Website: home-depot
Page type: billing-address
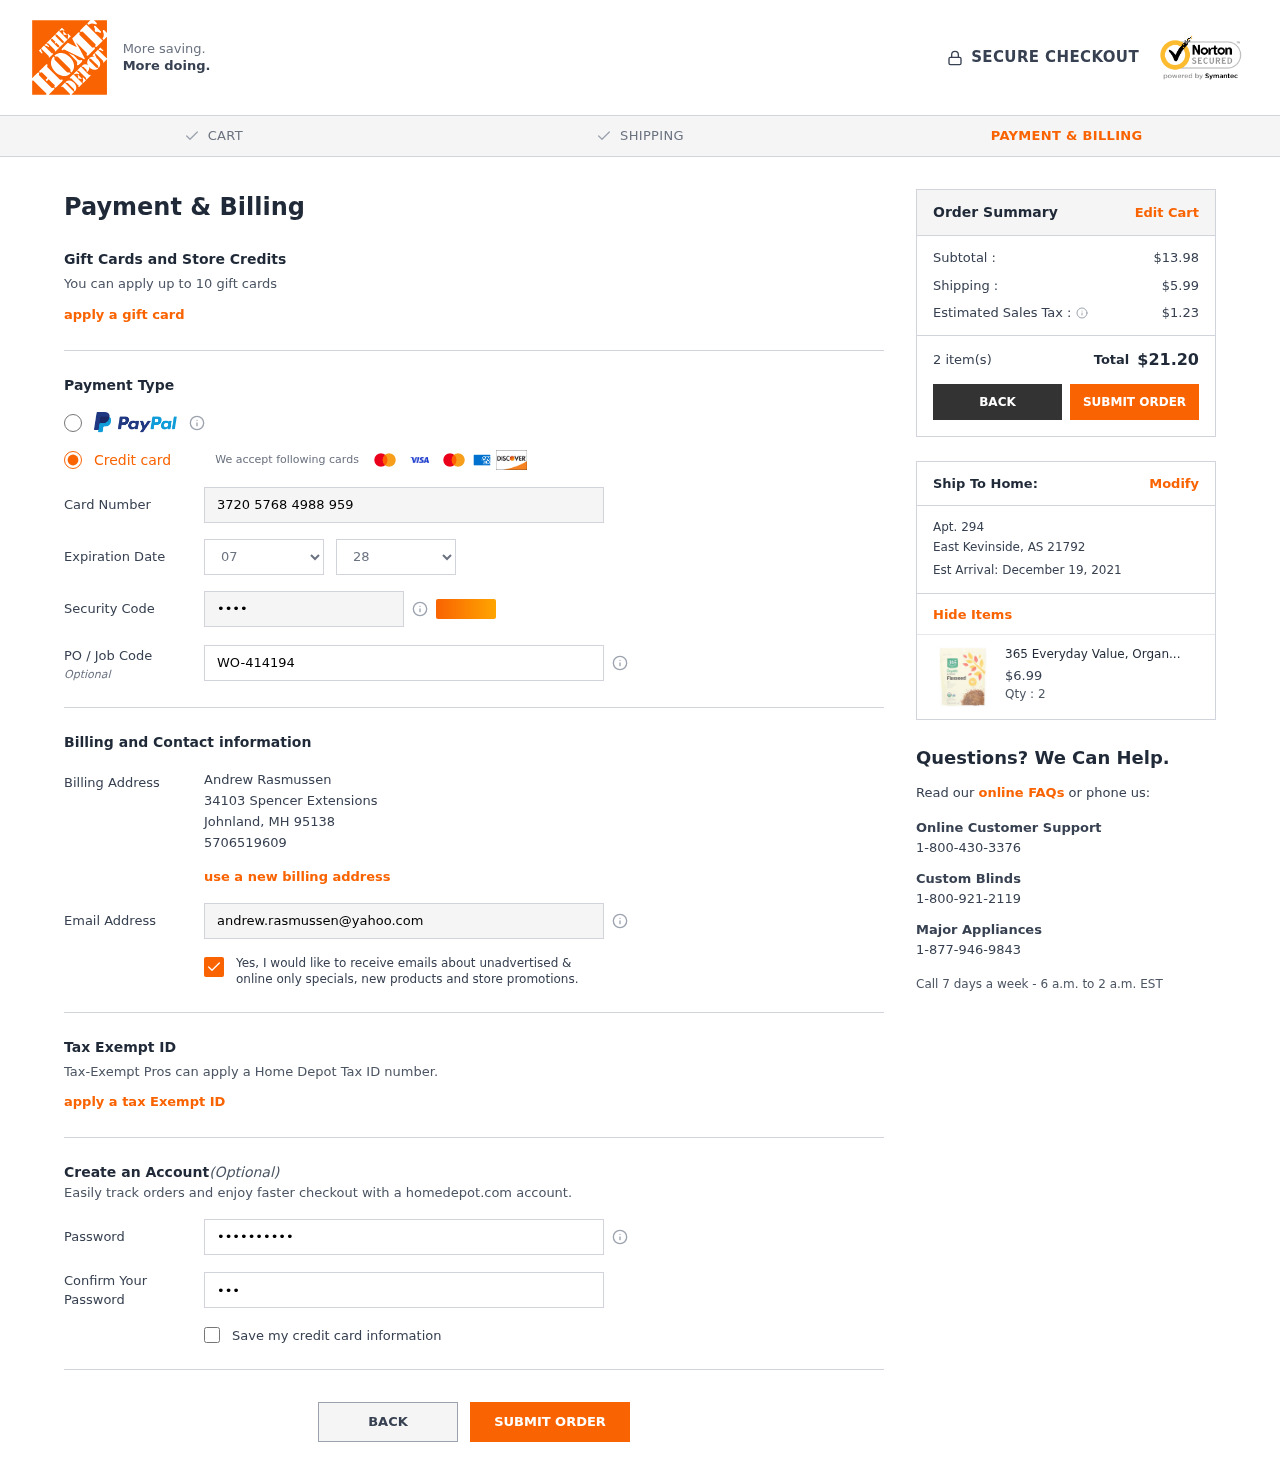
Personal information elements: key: PII_CARD_CVV
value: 2241
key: PII_CARD_EXPIRY_MONTH
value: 07
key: PII_CARD_EXPIRY_YEAR
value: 28
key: PII_CARD_NUMBER
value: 3720 5768 4988 959
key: PII_CITY
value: Johnland
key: PII_CITY2
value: East Kevinside
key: PII_EMAIL
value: andrew.rasmussen@yahoo.com
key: PII_FULLNAME
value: Andrew Rasmussen
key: PII_JOB_CODE
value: WO-414194
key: PII_PHONE
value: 5706519609
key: PII_POSTCODE
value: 95138
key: PII_POSTCODE2
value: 21792
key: PII_STATE_ABBR
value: MH
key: PII_STATE_ABBR2
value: AS
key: PII_STREET
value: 34103 Spencer Extensions
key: PII_STREET2
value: Apt. 294
Product elements: key: PRODUCT1_NAME
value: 365 Everyday Value, Organic Ground Flaxseed, 14 oz
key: PRODUCT1_PRICE
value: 6.99
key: PRODUCT1_QUANTITY
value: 2
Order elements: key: ORDER_SUBTOTAL
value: $13.98
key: ORDER_SHIPPING_COST
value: $5.99
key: ORDER_TAX
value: $1.23
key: ORDER_NUM_ITEMS
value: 2 item(s)
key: ORDER_TOTAL
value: $21.20
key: ORDER_DELIVERY_DATE
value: Est Arrival: December 19, 2021